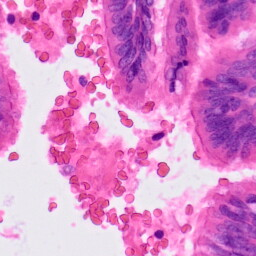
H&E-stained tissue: Lung